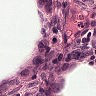
Metastatic tissue present: yes